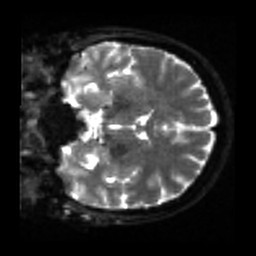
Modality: sbref
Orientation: coronal
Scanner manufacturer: siemens
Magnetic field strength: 3 T
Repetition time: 4 s
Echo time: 0.0594 s